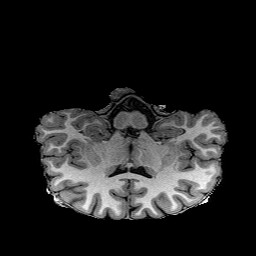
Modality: T1w
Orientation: sagittal